Question: I have an n:m relation between two tables so typo3 extension builder generated an mm table for me.
so now I want to add an relation between those two tables?
one table is called pruefling and one is called fach
and the mm table is called fach_pruefling_mm
i tried to this:
'''
$fach->setMatrikelnr($pruefling->getUid());
'''
extension builder looks like this:

Fach Model
'''
class Fach extends \TYPO3\CMS\Extbase\DomainObject\AbstractEntity {
/**
* fachnr
*
* @var string
* @validate NotEmpty
*/
protected $fachnr = '';
/**
* fachname
*
* @var string
* @validate NotEmpty
*/
protected $fachname = '';
/**
* pruefer
*
* @var string
* @validate NotEmpty
*/
protected $pruefer = '';
/**
* notenschema
*
* @var string
* @validate NotEmpty
*/
protected $notenschema = '';
/**
* modulnr
*
* @var string
* @validate NotEmpty
*/
protected $modulnr = '';
/**
* matrikelnr
*
* @var \TYPO3\CMS\Extbase\Persistence\ObjectStorage<\ReRe\Rere\Domain\Model\Pruefling>
*/
protected $matrikelnr = NULL;
/**
* Returns the fachnr
*
* @return string $fachnr
*/
public function getFachnr() {
return $this->fachnr;
}
/**
* Sets the fachnr
*
* @param string $fachnr
* @return void
*/
public function setFachnr($fachnr) {
$this->fachnr = $fachnr;
}
/**
* Returns the fachname
*
* @return string $fachname
*/
public function getFachname() {
return $this->fachname;
}
/**
* Sets the fachname
*
* @param string $fachname
* @return void
*/
public function setFachname($fachname) {
$this->fachname = $fachname;
}
/**
* Returns the pruefer
*
* @return string $pruefer
*/
public function getPruefer() {
return $this->pruefer;
}
/**
* Sets the pruefer
*
* @param string $pruefer
* @return void
*/
public function setPruefer($pruefer) {
$this->pruefer = $pruefer;
}
/**
* Returns the notenschema
*
* @return string $notenschema
*/
public function getNotenschema() {
return $this->notenschema;
}
/**
* Sets the notenschema
*
* @param string $notenschema
* @return void
*/
public function setNotenschema($notenschema) {
$this->notenschema = $notenschema;
}
/**
* __construct
*/
public function __construct() {
//Do not remove the next line: It would break the functionality
$this->initStorageObjects();
}
/**
* Initializes all ObjectStorage properties
* Do not modify this method!
* It will be rewritten on each save in the extension builder
* You may modify the constructor of this class instead
*
* @return void
*/
protected function initStorageObjects() {
$this->matrikelnr = new \TYPO3\CMS\Extbase\Persistence\ObjectStorage();
}
/**
* Returns the modulnr
*
* @return string $modulnr
*/
public function getModulnr() {
return $this->modulnr;
}
/**
* Sets the modulnr
*
* @param string $modulnr
* @return void
*/
public function setModulnr($modulnr) {
$this->modulnr = $modulnr;
}
public function getMatrikelnr() {
return $this->matrikelnr;
}
/**
* @param $matrikelnr
*/
public function setMatrikelnr($matrikelnr) {
$this->matrikelnr = $matrikelnr;
}
}
'''
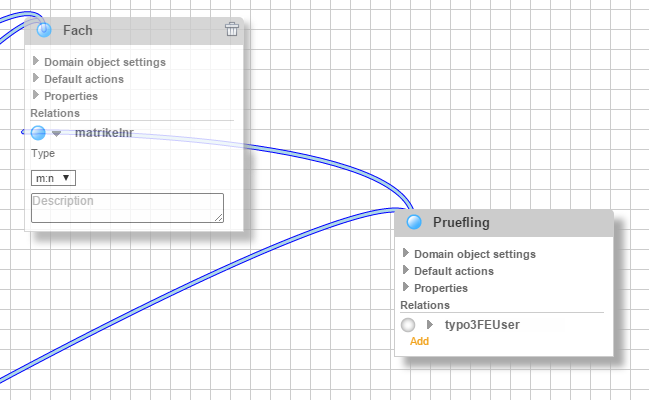
Answer: De facto you need to use methods 'addMatrikelnr(...)' and 'removeMatrikelnr(...)' for adding and remving relations, they are generated by Builder in 'Fach' model.
Take a look at a 'setMatrikelnr' method in the model it takes a collection not single object as a param.
There's typical set of methods for 'm:n' relation:
'''
<?php
namespace ReRe\Rere\Domain\Model;
class Fach extends \TYPO3\CMS\Extbase\DomainObject\AbstractEntity {
/**
* matrikelnr
*
* @var \TYPO3\CMS\Extbase\Persistence\ObjectStorage<\ReRe\Rere\Domain\Model\Pruefling>
*/
protected $matrikelnr = NULL;
/**
* __construct
*/
public function __construct() {
//Do not remove the next line: It would break the functionality
$this->initStorageObjects();
}
/**
* Initializes all ObjectStorage properties
* Do not modify this method!
* It will be rewritten on each save in the extension builder
* You may modify the constructor of this class instead
*
* @return void
*/
protected function initStorageObjects() {
$this->matrikelnr = new \TYPO3\CMS\Extbase\Persistence\ObjectStorage();
}
/**
* Adds a Pruefling
*
* @param \ReRe\Rere\Domain\Model\Pruefling $matrikelnr
* @return void
*/
public function addMatrikelnr(\ReRe\Rere\Domain\Model\Pruefling $matrikelnr) {
$this->matrikelnr->attach($matrikelnr);
}
/**
* Removes a Pruefling
*
* @param \ReRe\Rere\Domain\Model\Pruefling $matrikelnrToRemove The Pruefling to be removed
* @return void
*/
public function removeMatrikelnr(\ReRe\Rere\Domain\Model\Pruefling $matrikelnrToRemove) {
$this->matrikelnr->detach($matrikelnrToRemove);
}
/**
* Returns the matrikelnr
*
* @return \TYPO3\CMS\Extbase\Persistence\ObjectStorage<\ReRe\Rere\Domain\Model\Pruefling> $matrikelnr
*/
public function getMatrikelnr() {
return $this->matrikelnr;
}
/**
* Sets the matrikelnr
*
* @param \TYPO3\CMS\Extbase\Persistence\ObjectStorage<\ReRe\Rere\Domain\Model\Pruefling> $matrikelnr
* @return void
*/
public function setMatrikelnr(\TYPO3\CMS\Extbase\Persistence\ObjectStorage $matrikelnr) {
$this->matrikelnr = $matrikelnr;
}
}
'''